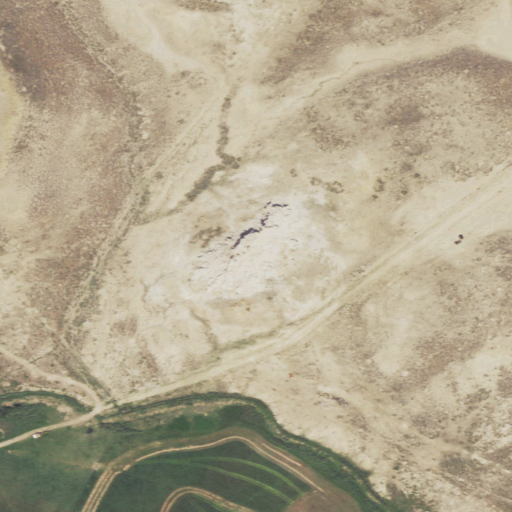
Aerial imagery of mountain in Wyoming named Castle Rock containing shrub, pasture, and grassland